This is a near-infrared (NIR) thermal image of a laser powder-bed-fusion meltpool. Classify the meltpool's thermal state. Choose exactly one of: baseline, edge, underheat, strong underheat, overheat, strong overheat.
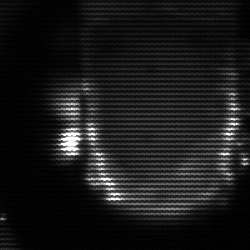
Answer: baseline